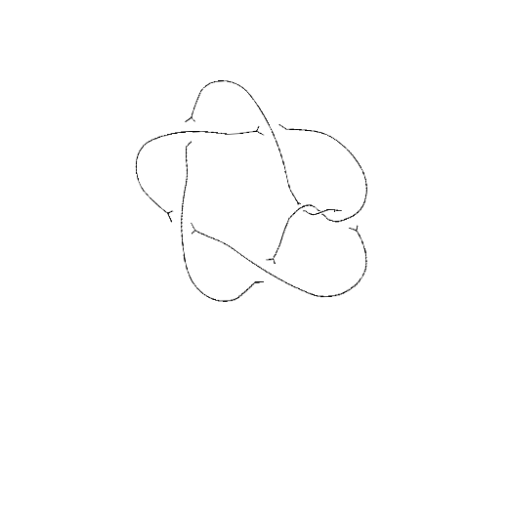
Crossing number: 7